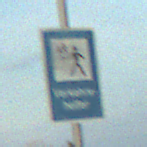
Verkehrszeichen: Verkehrshelfer
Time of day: SunriseSunset
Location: Outdoor (Nature)
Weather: PartlyCloudy
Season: NotSpecified
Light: Natural